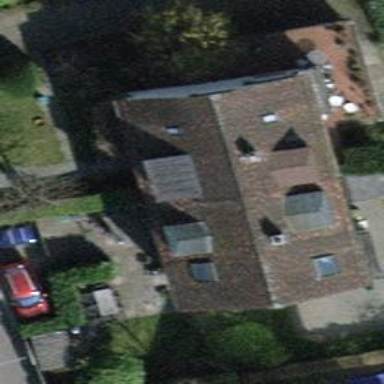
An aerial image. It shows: Semidetached house with gabled roof.